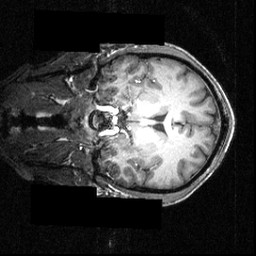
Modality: T1w
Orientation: coronal
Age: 27
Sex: male
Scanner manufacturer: siemens
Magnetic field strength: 3.951 T
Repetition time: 1.5 s
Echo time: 0.00335 s